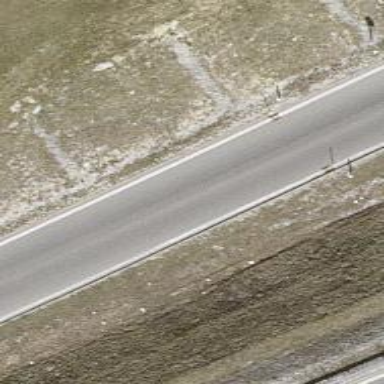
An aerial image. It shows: Asphalt road classified as primary highway.